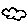
Label: cloud